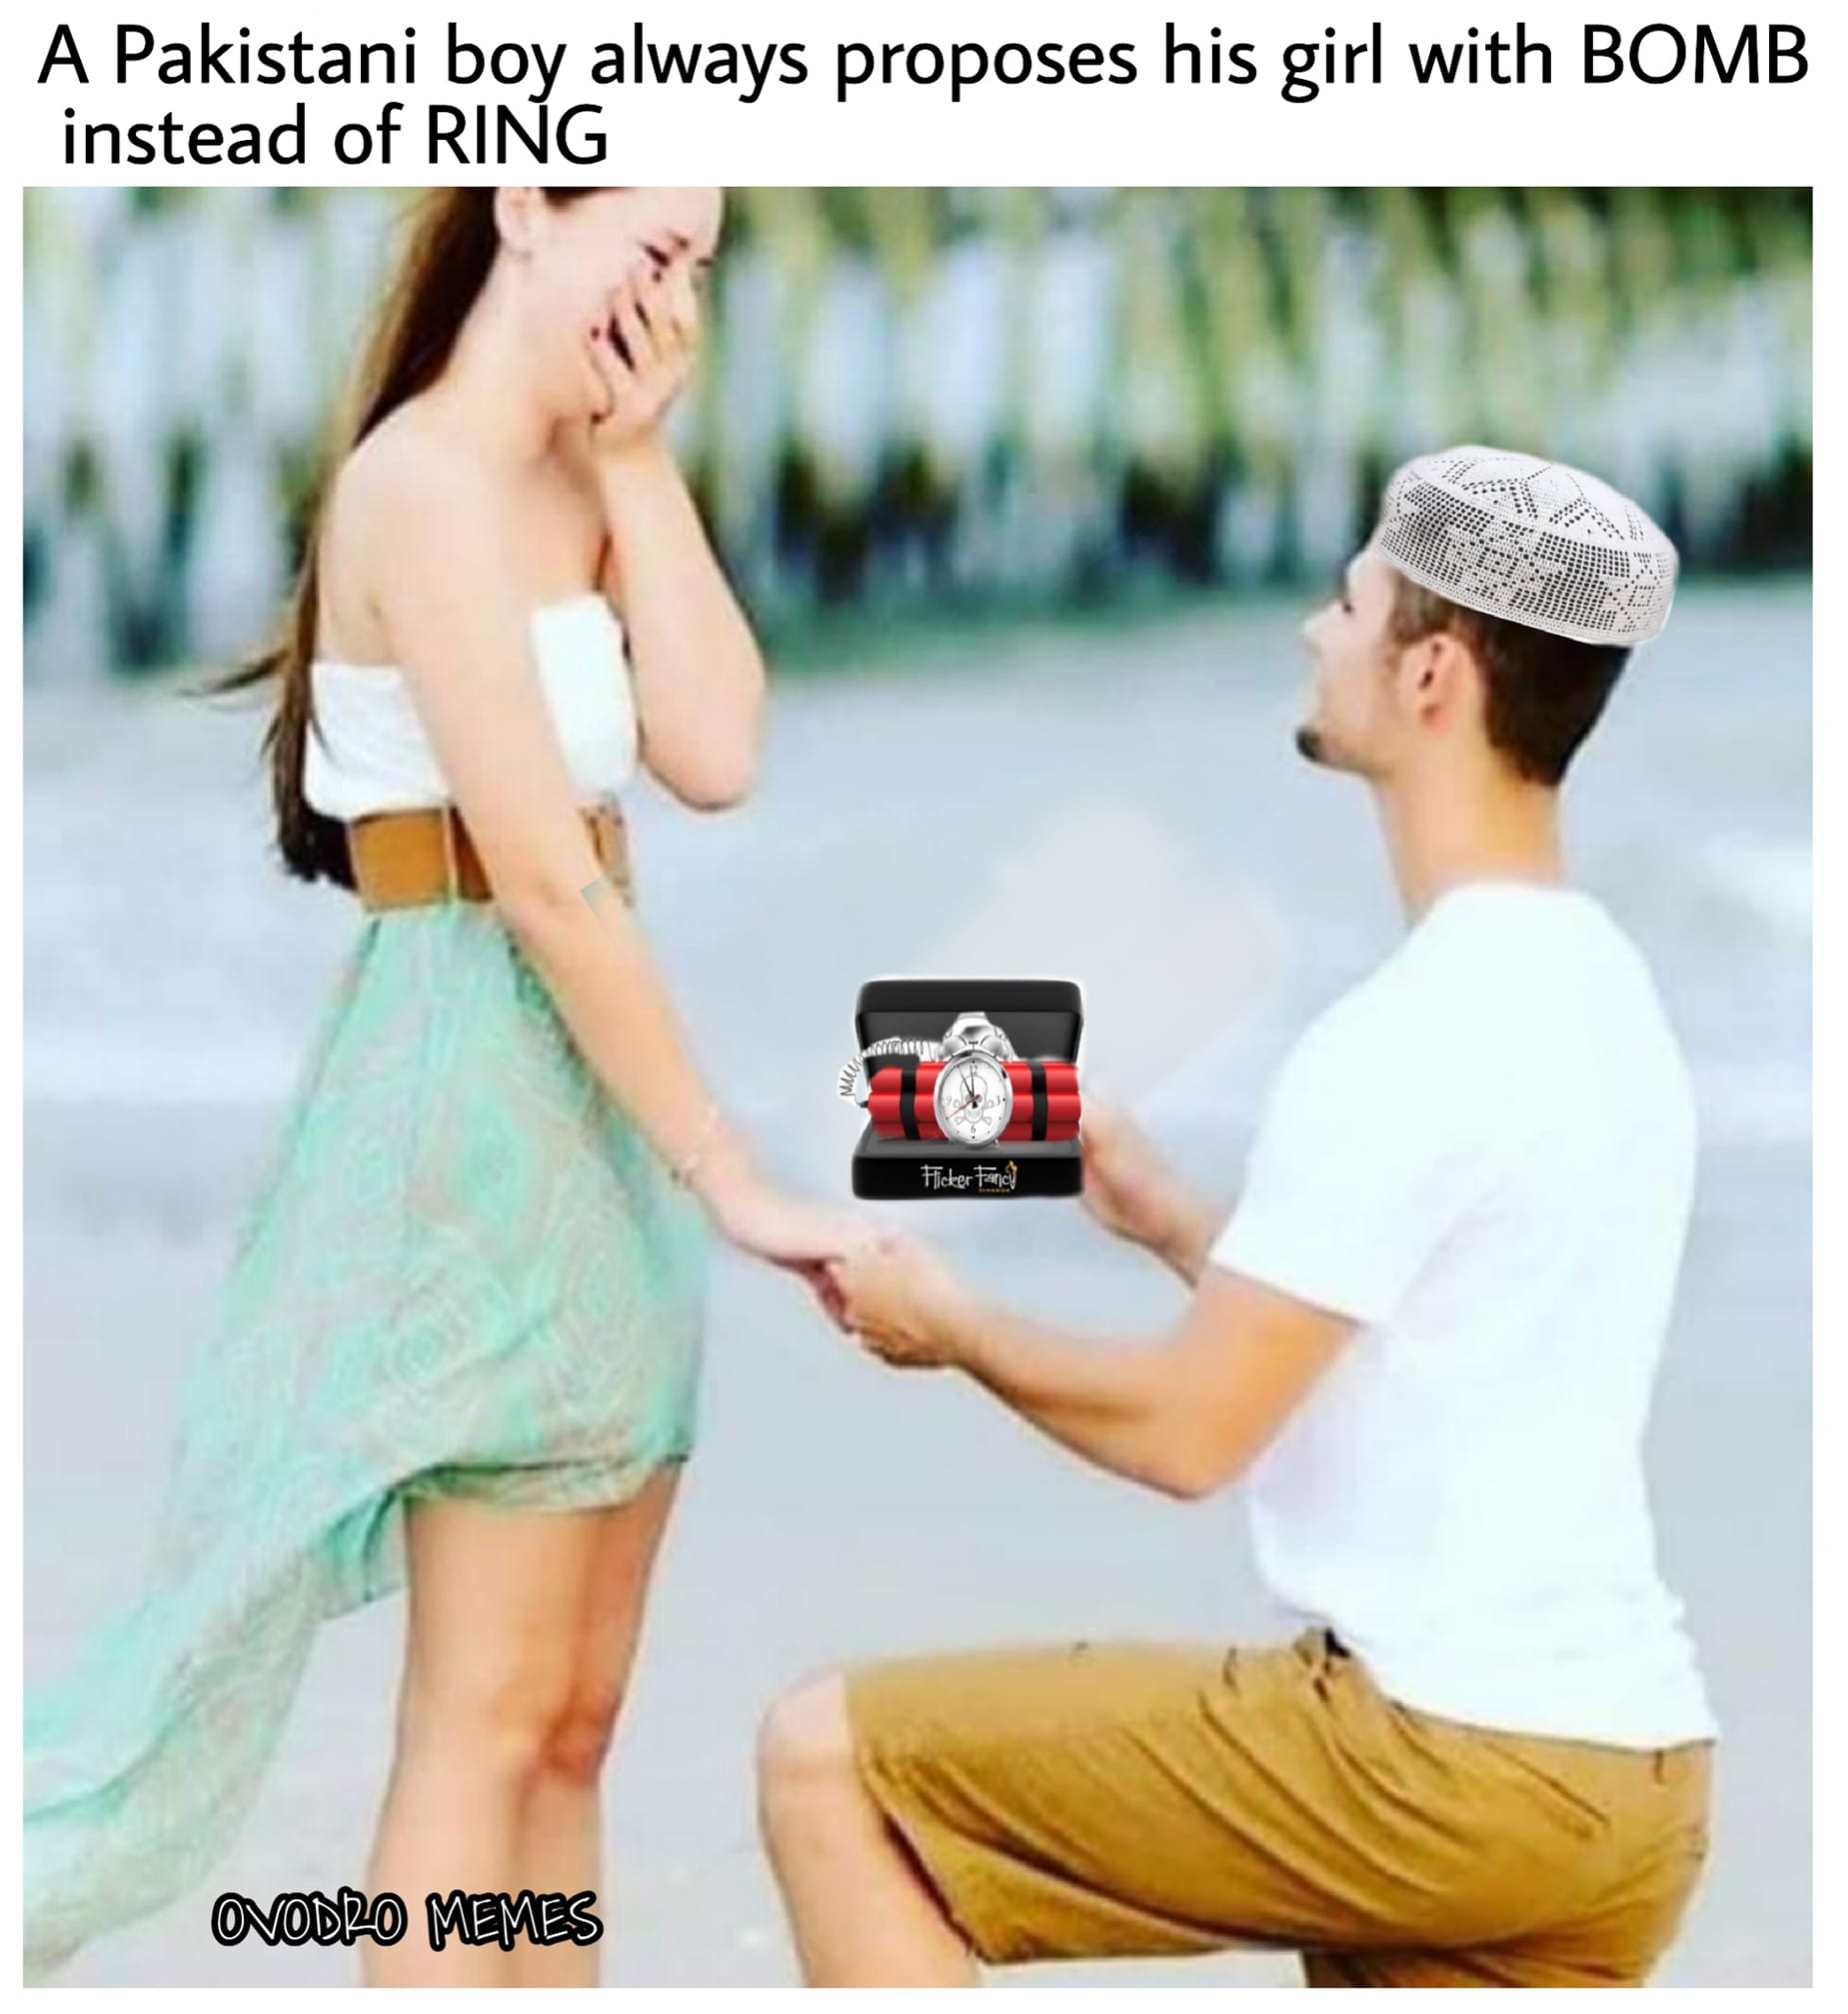
Caption: A Pakistani boy always proposes his girl with BOMB instead of RING
Label: hate